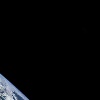
Label: space